Question: I have a Generic Handler (DownloadHandler.cs) which serves as both generating a pdf and downloading a pdf. When generating I use a jQuery ajax call and when downloading I use a form element which is submitted. The problem is that the form element cancels the generate request and therefore the "success" event never gets called (See image below).

Generate code (Gets called from a button):
'''
$.ajax({
type: "POST",
url: "/DownloadHandler.ashx",
data: {
GeneratePdf: true
},
success: function (result) {
console.log(result);
},
error: function (errorMessage) {
console.log(errorMessage);
}
});
'''
Download code (Gets called from a button):
'''
var data = { "GeneratePdf": false }
var inputs = '';
$.each(data, function (key, value) {
inputs += '<input type="hidden" name="' + key + '" value="' + value + '" />';
});
$('<form action="/DownloadHandler.ashx" method="POST">' + inputs + '</form>').appendTo('body').submit().remove();
'''
DownloadHandler:
'''
public void ProcessRequest(HttpContext context)
{
if (!String.IsNullOrEmpty(context.Request["GeneratePdf"]) && Convert.ToBoolean(context.Request["GeneratePdf"]))
{
Thread.Sleep(3000);
context.Response.Clear();
context.Response.Write("GENERATING");
context.Response.Flush();
}
else
{
Thread.Sleep(3000);
FileInfo pdfFile = new FileInfo(@"C:.pdf");
context.Response.Clear();
context.Response.AddHeader("Content-Disposition", "attachment; filename=" + pdfFile.Name);
context.Response.AddHeader("Content-Length", pdfFile.Length.ToString());
context.Response.ContentType = "application/octet-stream";
context.Response.WriteFile(pdfFile.FullName);
context.Response.Flush();
}
}
public bool IsReusable
{
get
{
return false;
}
}
'''
I just added a Thread.Sleep to demonstrate the generation of the pdf. Am I missing something or should I use some other method?
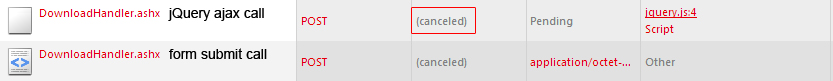
Answer: Maybe you can try targetting a tiny dynamic 'iframe' on your page with your form. Something like :
'''
var data = { "GeneratePdf": false }
var inputs = '';
$.each(data, function (key, value) {
inputs += '<input type="hidden" name="' + key + '" value="' + value + '" />';
});
var f = $('<form action="/DownloadHandler.ashx" method="POST">' + inputs + '</form>');
var iframe = $('<iframe src="about:blank"/>') // should be made tiny/transparent with some css
.appendTo('body');
iframe.contents().find('html').append(f);
f.submit().remove();
'''